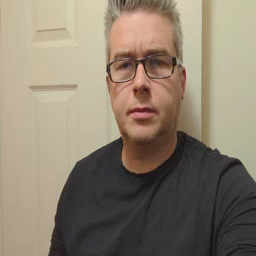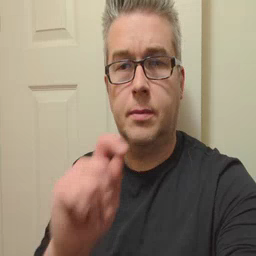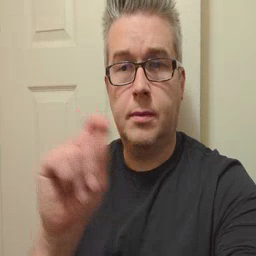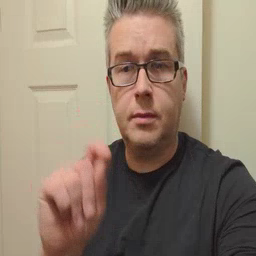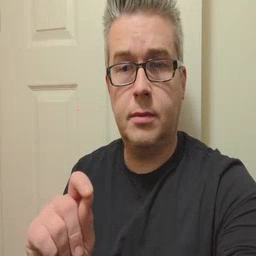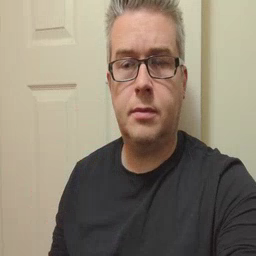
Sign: pen